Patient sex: F
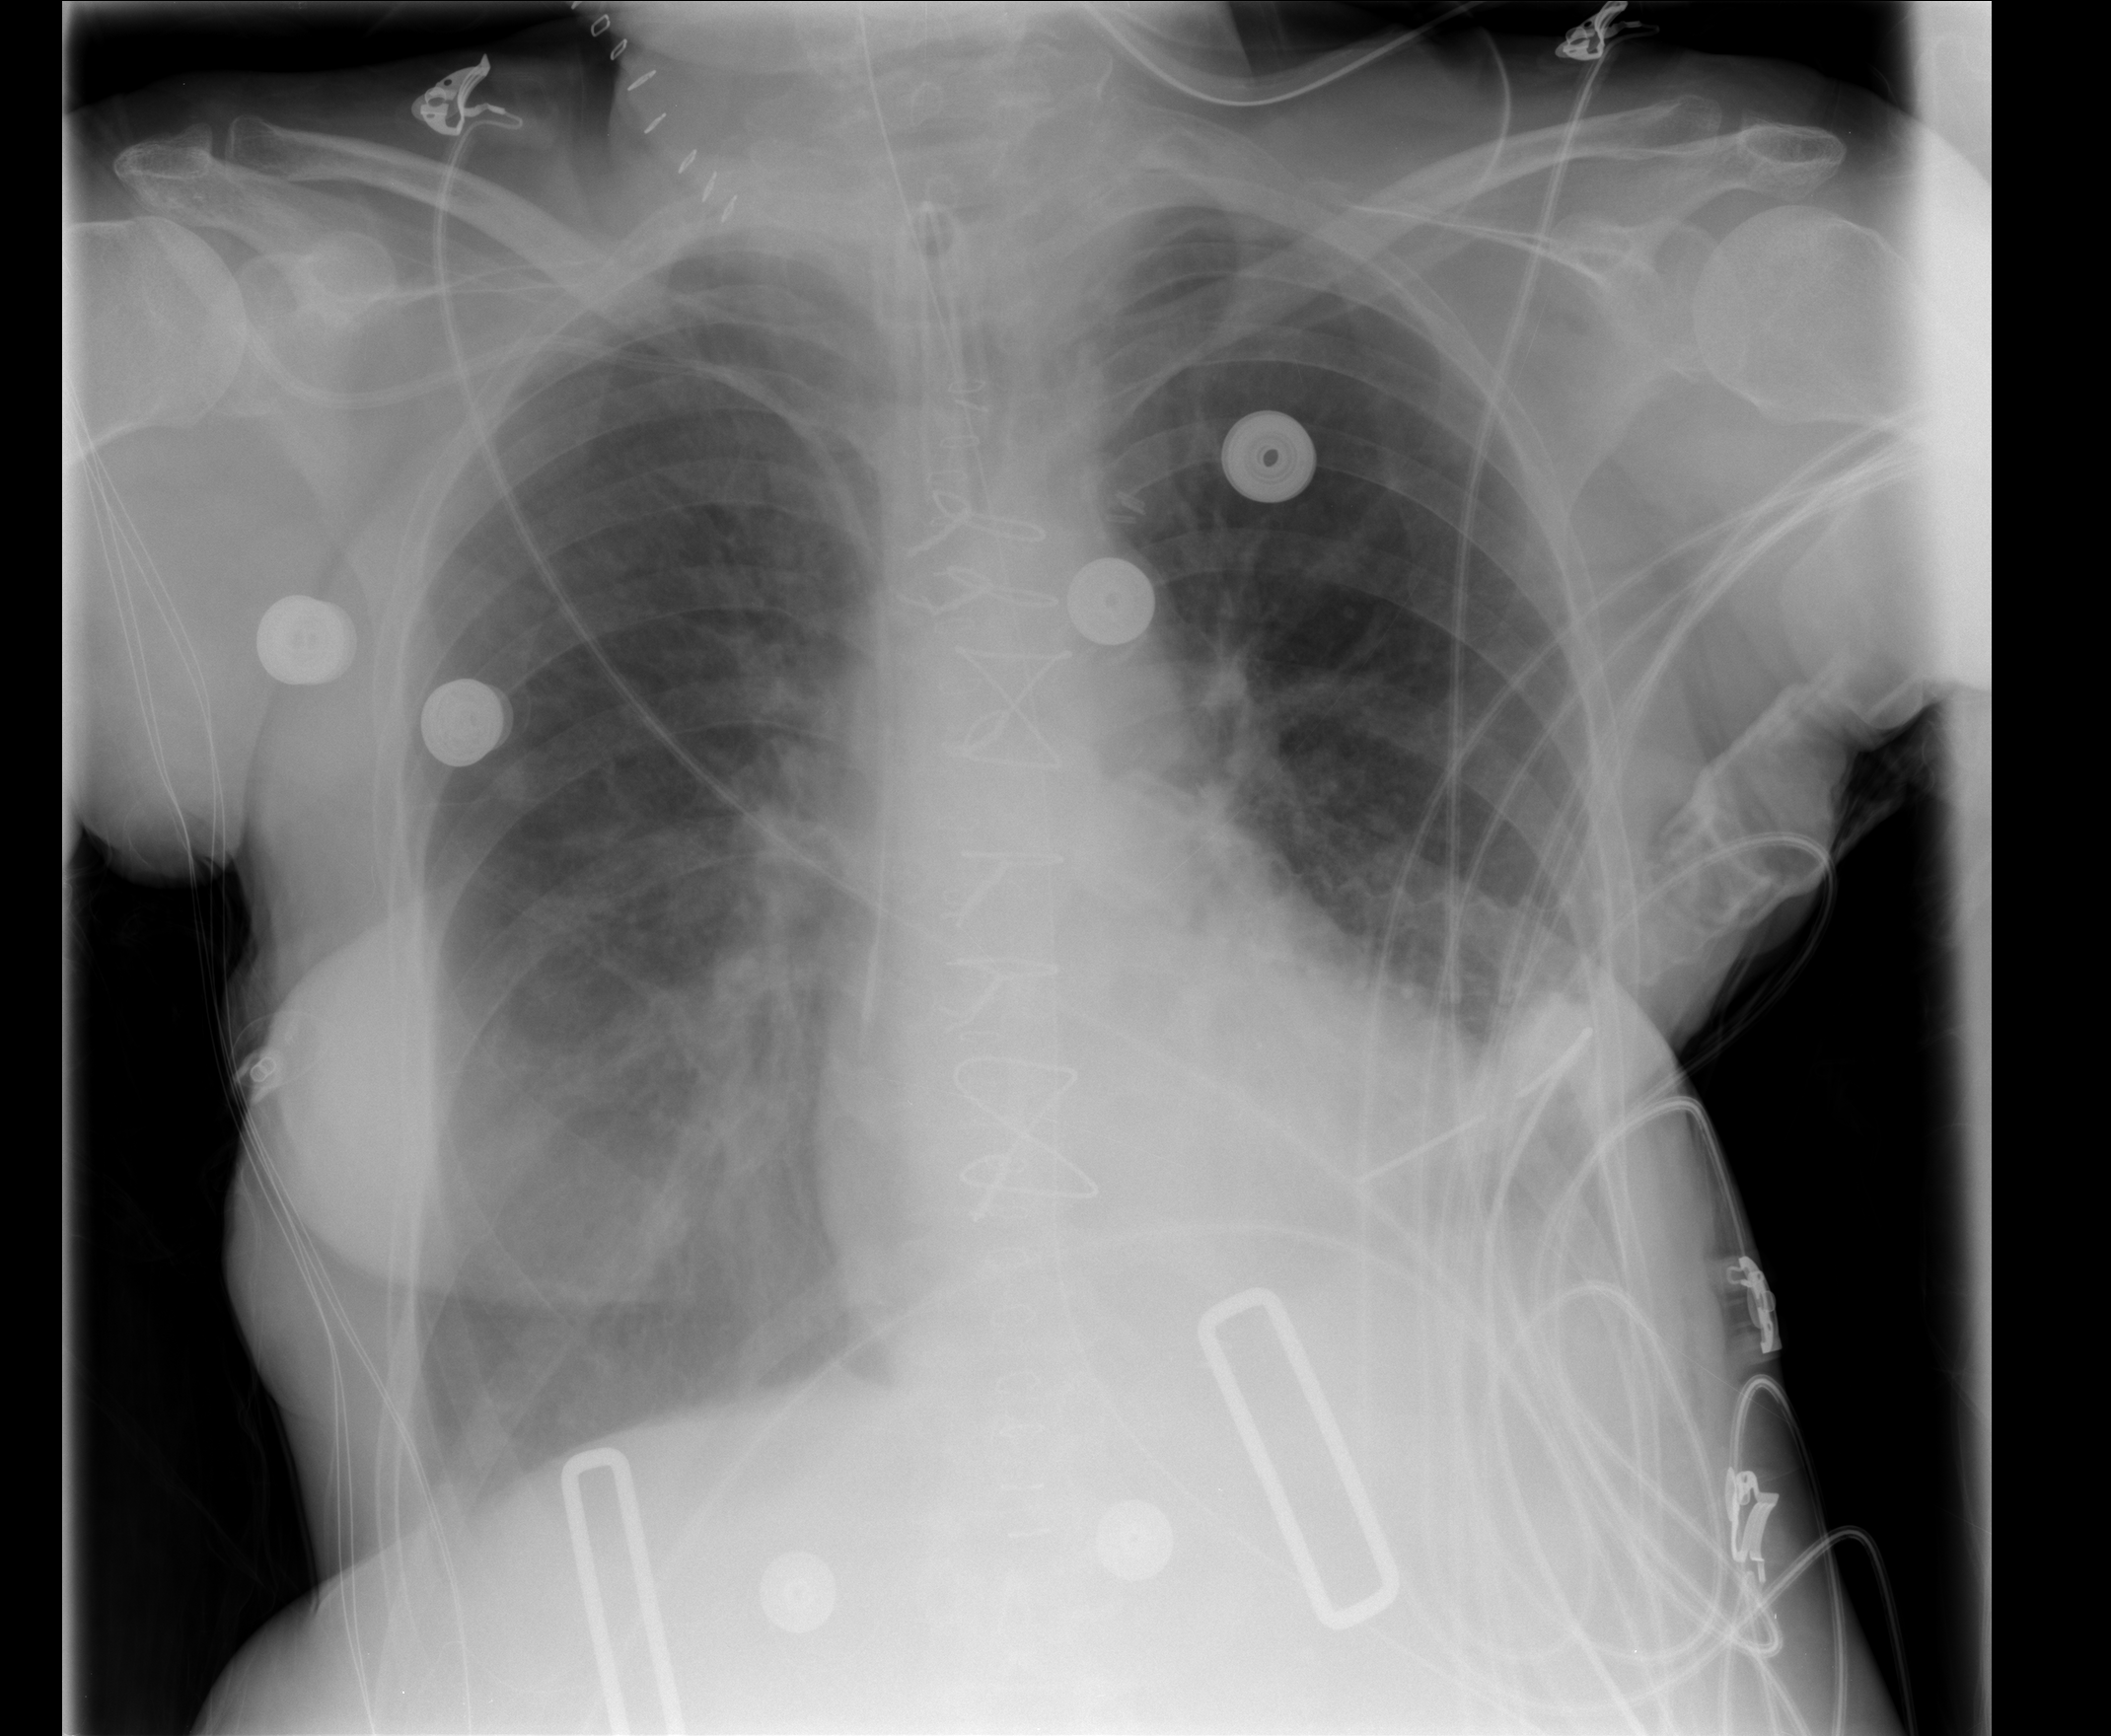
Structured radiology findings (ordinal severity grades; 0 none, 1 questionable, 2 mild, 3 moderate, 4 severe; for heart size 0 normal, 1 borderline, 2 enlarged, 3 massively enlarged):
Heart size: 1
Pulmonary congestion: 2
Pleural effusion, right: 0
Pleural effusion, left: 1
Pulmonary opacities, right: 1
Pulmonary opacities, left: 0
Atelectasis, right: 2
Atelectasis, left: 2